Question: I want to make a translucent window in Qt:
'''
setWindowFlags(Qt::Popup| Qt::FramelessWindowHint);
setAttribute(Qt::WA_TranslucentBackground,true);
'''
But Once I set the 'Qt::WA_TranslucentBackground' to 'true', there will be white things on the four corners of each widget:

It appears whenever the mouse hover though the widget,or click on it.
How to avoid this ? If I set the 'Qt::WA_TranslucentBackground' to 'false', the problem will be gone. But I need transparent window.
Thanks beforehand!
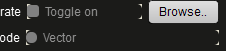
Answer: I worked it out myself.
There are two reasons together that make these artifacts happen:
I have turned on the translucence background for the window ,and use QPainter to manually draw the window's rouned-corner background . When the mouse hover/press on the Children widgets, the update(QRect) the widget sent to window widget does not compute the background well.
When I use stylesheet to draw the background, problem solved :)